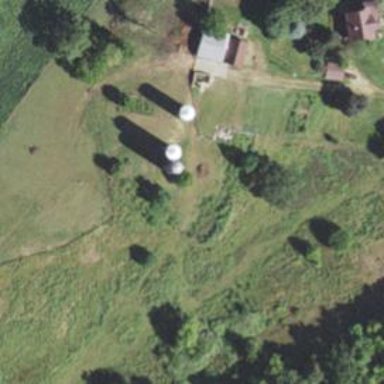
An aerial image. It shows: Silo.